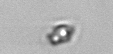
Label: Heterocapsa_rotundata